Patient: sex M, age 34
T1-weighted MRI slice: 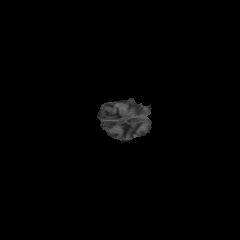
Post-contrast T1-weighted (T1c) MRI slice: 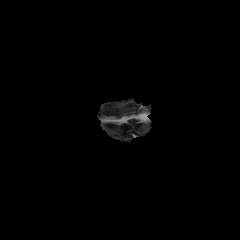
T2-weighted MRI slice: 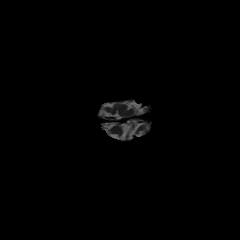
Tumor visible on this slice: no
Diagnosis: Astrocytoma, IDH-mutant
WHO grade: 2